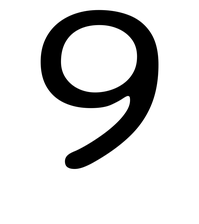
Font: Gluten_Light